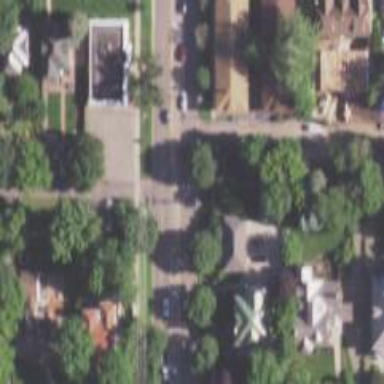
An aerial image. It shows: Primary road with sidewalk on the left.